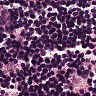
Metastatic tissue present: no